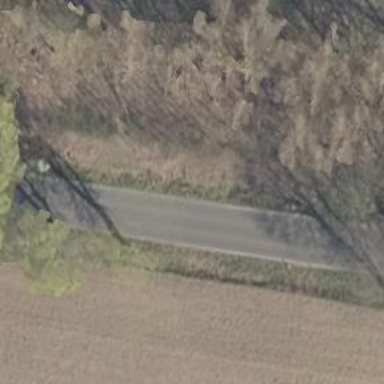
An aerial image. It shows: Tertiary road with asphalt surface.